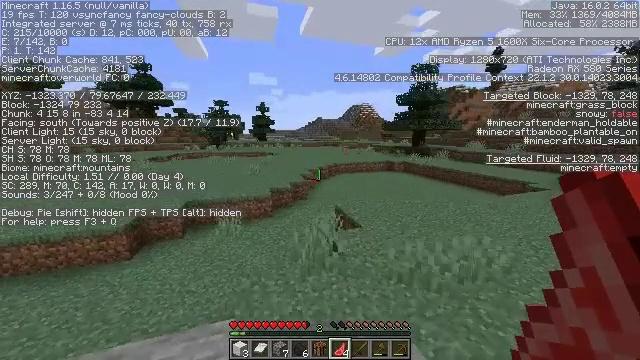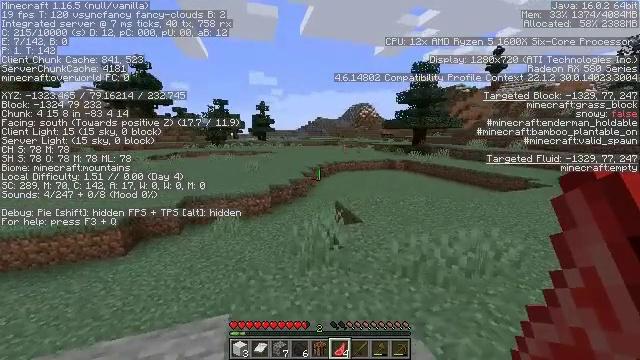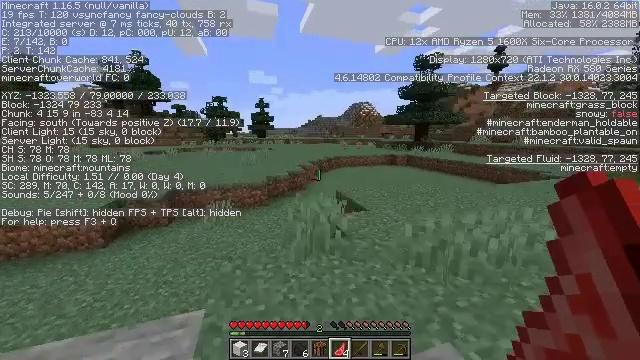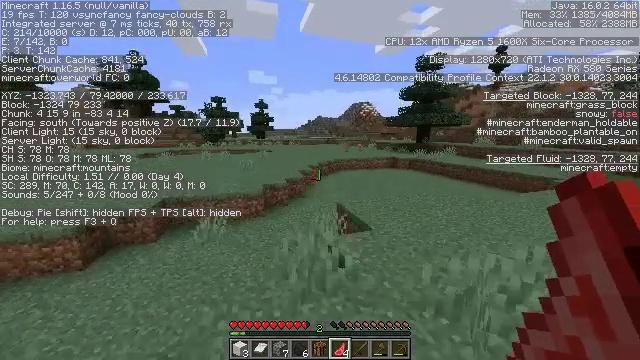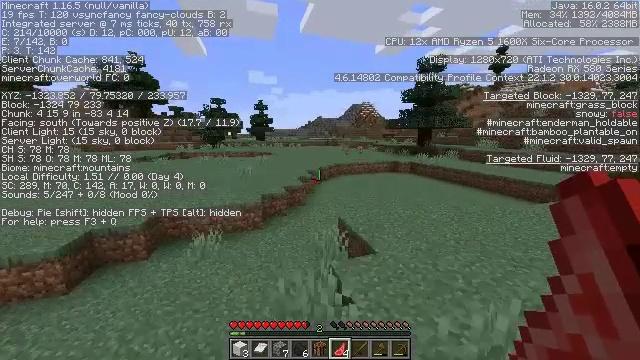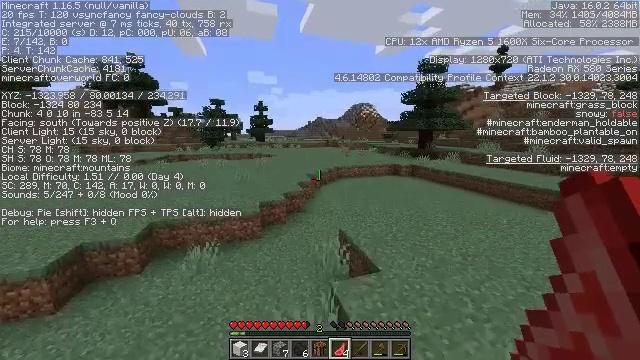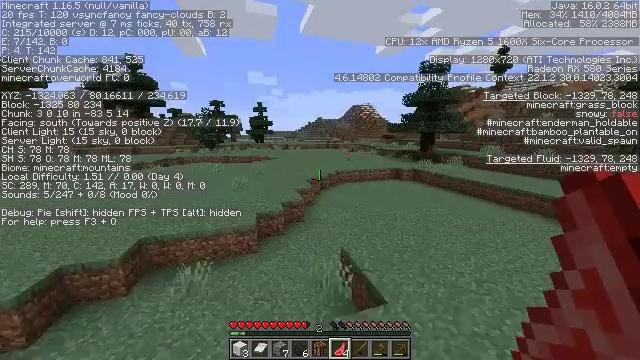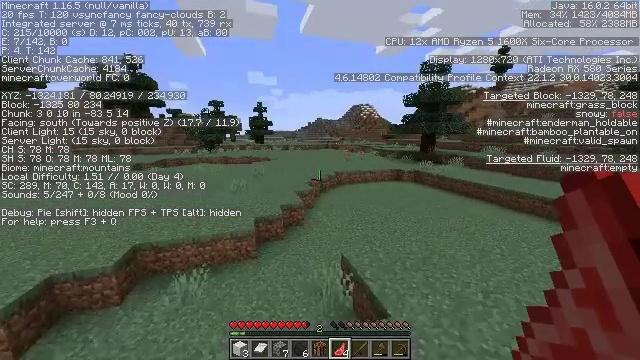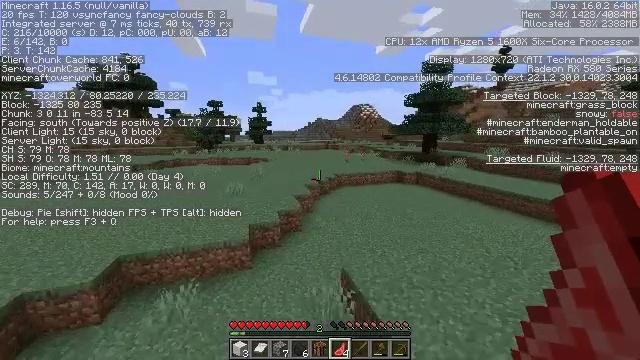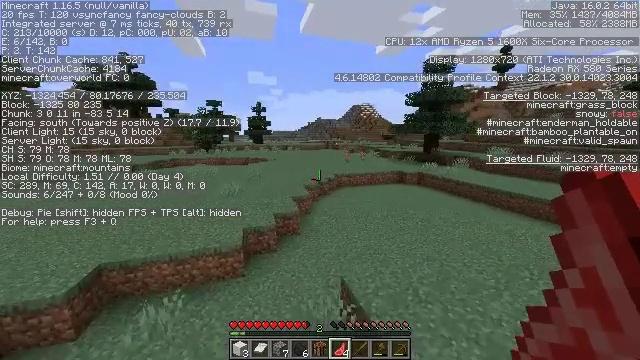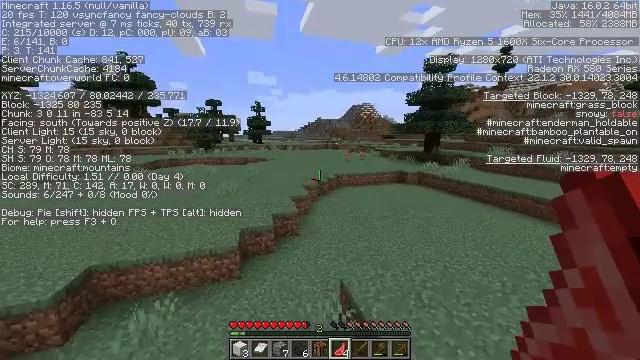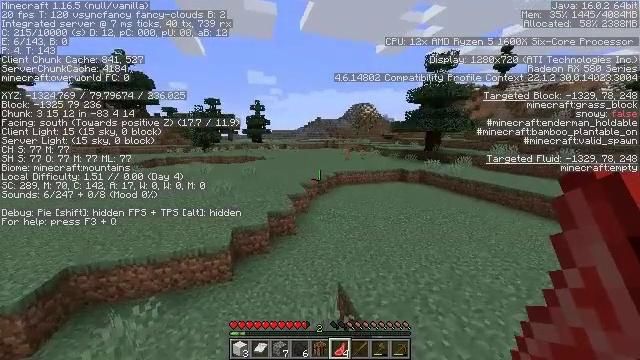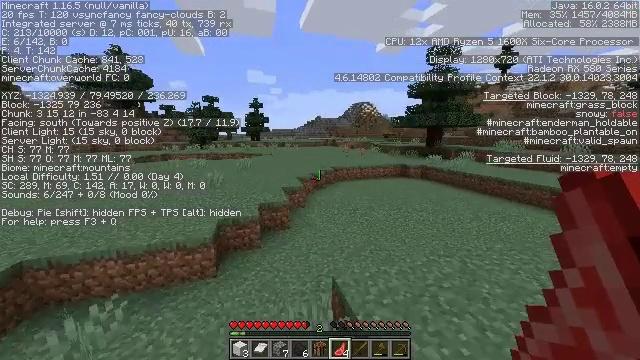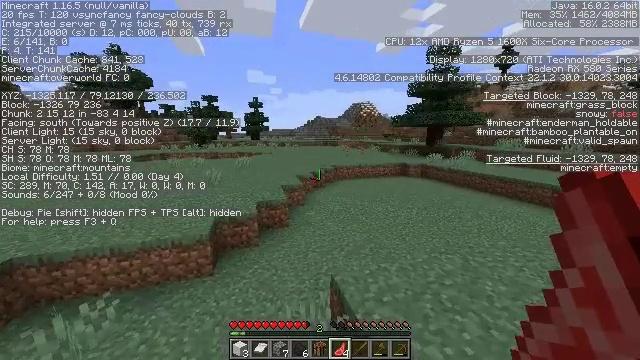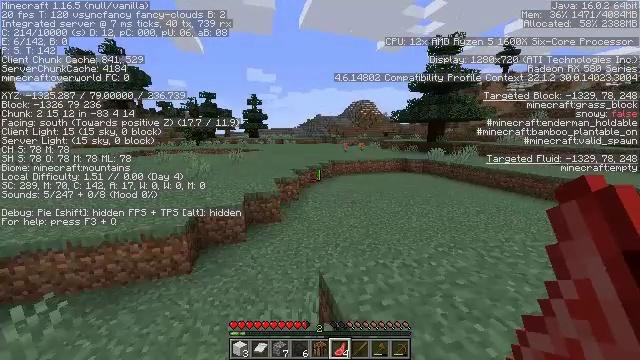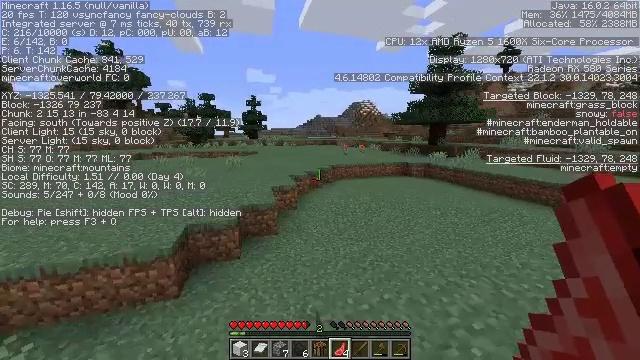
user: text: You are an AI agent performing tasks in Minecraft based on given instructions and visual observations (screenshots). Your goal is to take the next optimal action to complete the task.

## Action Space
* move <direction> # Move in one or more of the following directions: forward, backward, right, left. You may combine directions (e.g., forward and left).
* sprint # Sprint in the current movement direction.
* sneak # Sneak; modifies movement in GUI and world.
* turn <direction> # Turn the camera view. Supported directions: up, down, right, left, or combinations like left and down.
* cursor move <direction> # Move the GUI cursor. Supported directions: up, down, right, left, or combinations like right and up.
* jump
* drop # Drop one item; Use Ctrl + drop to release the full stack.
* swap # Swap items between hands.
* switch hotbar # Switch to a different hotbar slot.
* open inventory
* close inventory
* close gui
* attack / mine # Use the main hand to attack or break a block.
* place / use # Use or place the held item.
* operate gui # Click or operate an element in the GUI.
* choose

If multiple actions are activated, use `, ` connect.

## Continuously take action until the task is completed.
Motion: motion action
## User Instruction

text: Break the oak trapdoor to collect it.
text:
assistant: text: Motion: move forward, jump
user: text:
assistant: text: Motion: move forward, jump
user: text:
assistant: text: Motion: move forward, jump
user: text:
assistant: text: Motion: move forward, jump
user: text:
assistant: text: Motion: move forward, jump
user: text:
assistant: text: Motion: move forward, jump
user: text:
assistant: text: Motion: move forward and move right, jump
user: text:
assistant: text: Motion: move forward and move right, jump
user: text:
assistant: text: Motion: move forward and move right, jump
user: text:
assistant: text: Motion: move forward and move right, jump
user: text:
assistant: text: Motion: move forward and move right, jump
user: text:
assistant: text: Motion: move forward and move right, jump
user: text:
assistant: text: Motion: move forward and move right, jump
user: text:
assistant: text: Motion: move forward, jump
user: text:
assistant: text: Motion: move forward, jump
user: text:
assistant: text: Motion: move forward, jump
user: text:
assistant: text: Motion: move forward, jump
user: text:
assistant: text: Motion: move forward, jump
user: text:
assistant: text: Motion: move forward, jump
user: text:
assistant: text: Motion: move forward, jump
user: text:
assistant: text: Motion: move forward, jump
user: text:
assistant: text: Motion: move forward, jump
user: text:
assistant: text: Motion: move forward, jump
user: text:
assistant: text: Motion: move forward, turn right, jump
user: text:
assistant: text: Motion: move forward, jump
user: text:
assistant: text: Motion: move forward, jump
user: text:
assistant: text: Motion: move forward, jump
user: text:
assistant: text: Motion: move forward, jump
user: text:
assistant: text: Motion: move forward, jump
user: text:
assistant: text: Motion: move forward, jump